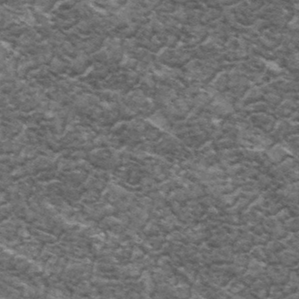
Label: frost